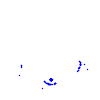
Particle: proton